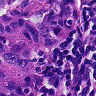
Metastatic tissue present: yes